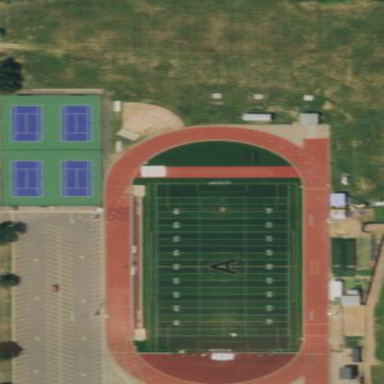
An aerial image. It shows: American football pitch for leisure and sport activities.